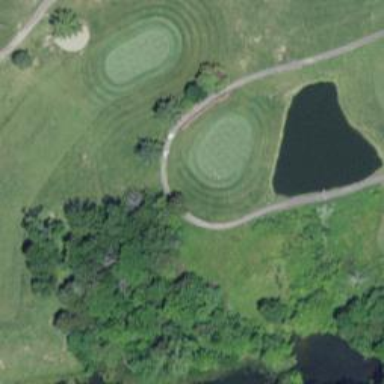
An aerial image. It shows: View of golf hole.